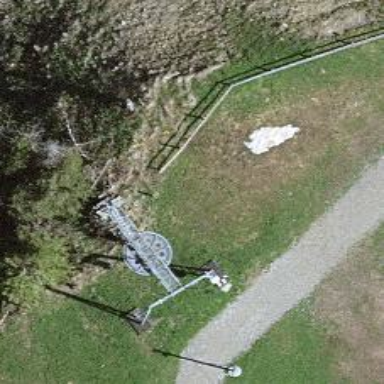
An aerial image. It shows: T-bar lift for ski slope.